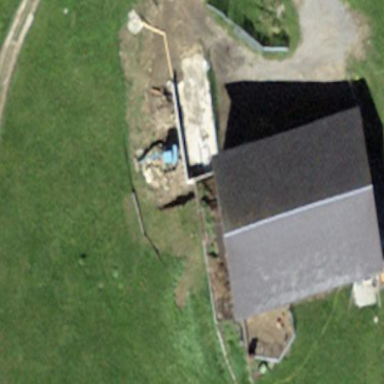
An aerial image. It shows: Cowshed building.